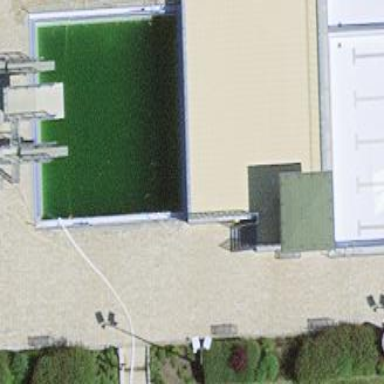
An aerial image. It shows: Swimming pool within leisure land area designed for swimming activities.